Question: I am trying to generate code from TDS code Generation by following <URL> TDS version: 5.1.0.3, visual studio 2012.
The generated class only has "ErrorGeneratingOutput".
My project properties as below:

Edit 1:
Error while building:
> Error 1 Compiling transformation: Metadata file
'HedgehogDevelopment.CodeGeneration.Extensions.dll' could not be
found xxx.TDS.Master\Code Generation Templates\glassv3header.ttError 2 Compiling transformation: Invalid token 'this' in class,
struct, or interface member declaration xxx.TDS.Master\Code Generation
Templates\GlassV3Item.ttError 3 Compiling transformation: Method must have a return
type xxx.TDS.Master\Code Generation Templates\GlassV3Item.ttError 4 Compiling transformation: Type expected xxx.TDS.Master\Code
Generation Templates\GlassV3Item.tt
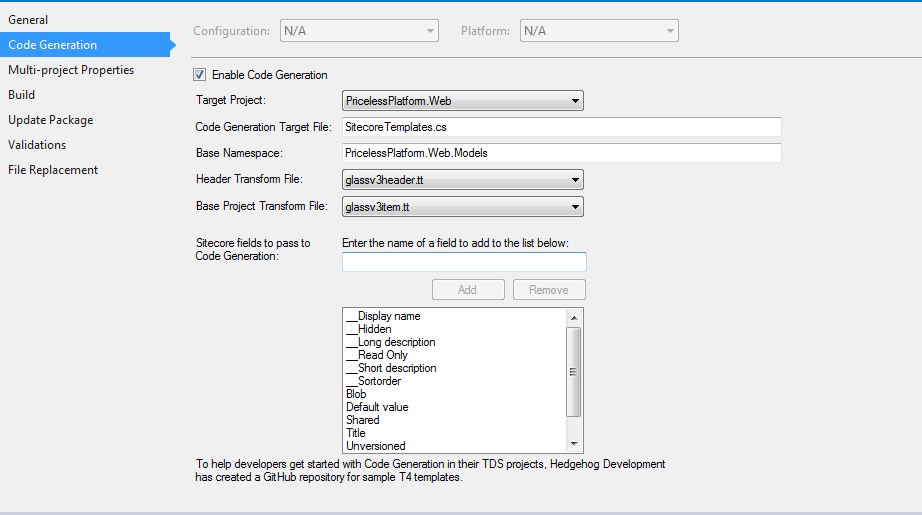
Answer: Unfortunately the tutorial was out of date and need to be updated to the new code generation templates.
You need to use the files from Hedgehogs Repository:
<URL>
You also need the following files:
- - - - - -
The tutorial has now been updated as well:
<URL>